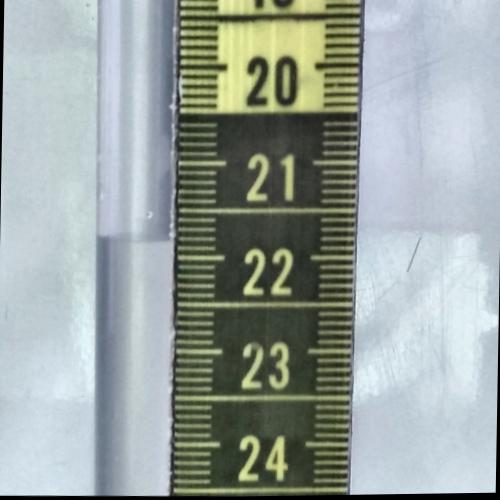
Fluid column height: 21.8 cm